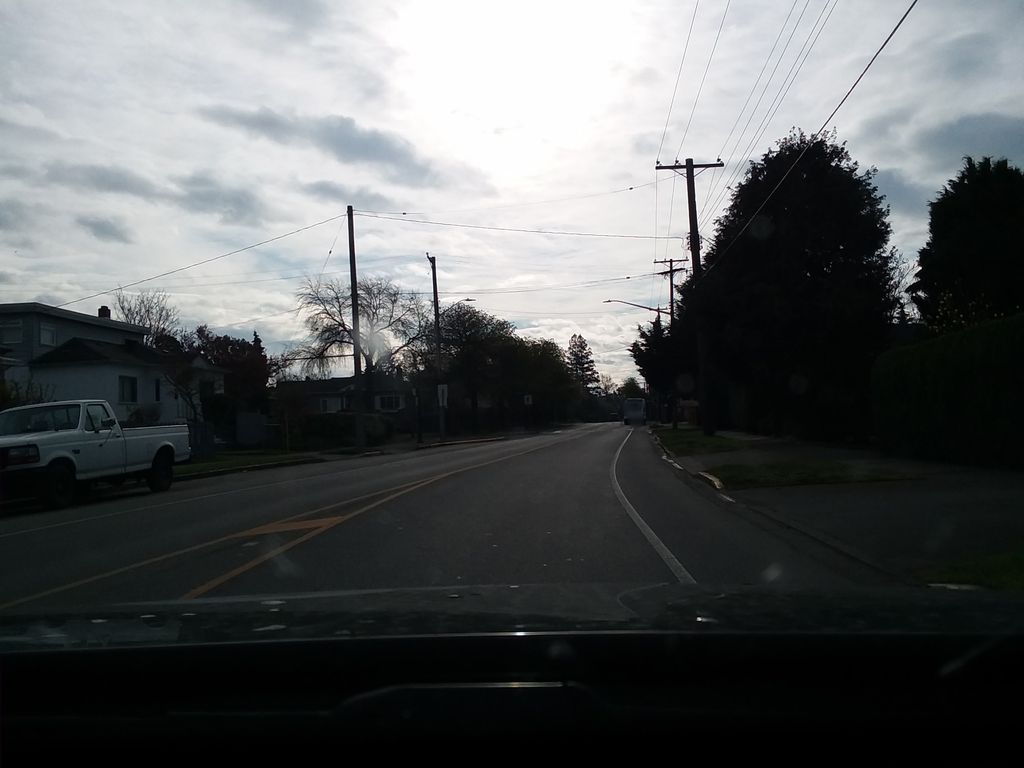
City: victoria